Field crop: tomato
Growth stage: 1
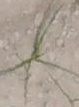
Species: cyperus